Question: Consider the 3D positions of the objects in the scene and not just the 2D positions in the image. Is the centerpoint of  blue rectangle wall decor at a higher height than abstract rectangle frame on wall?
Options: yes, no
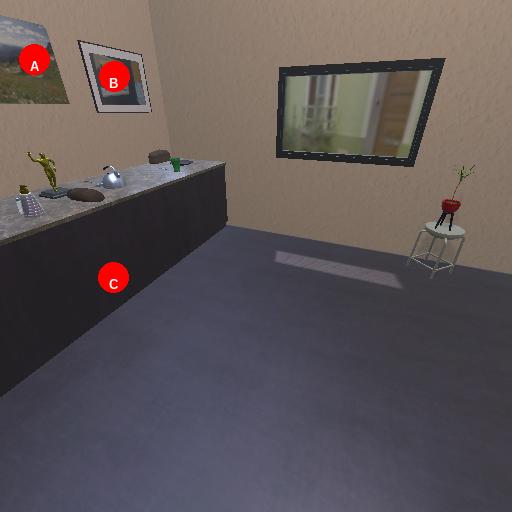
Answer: yes